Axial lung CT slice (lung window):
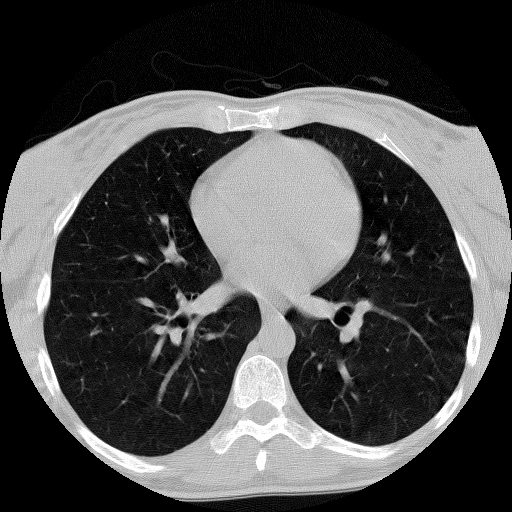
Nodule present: no